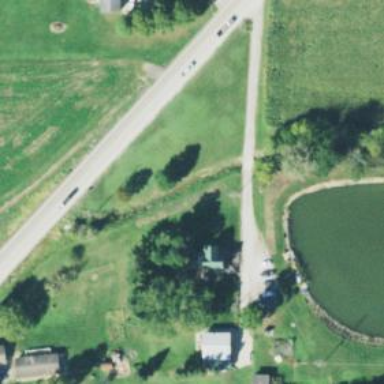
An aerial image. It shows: Driveway.